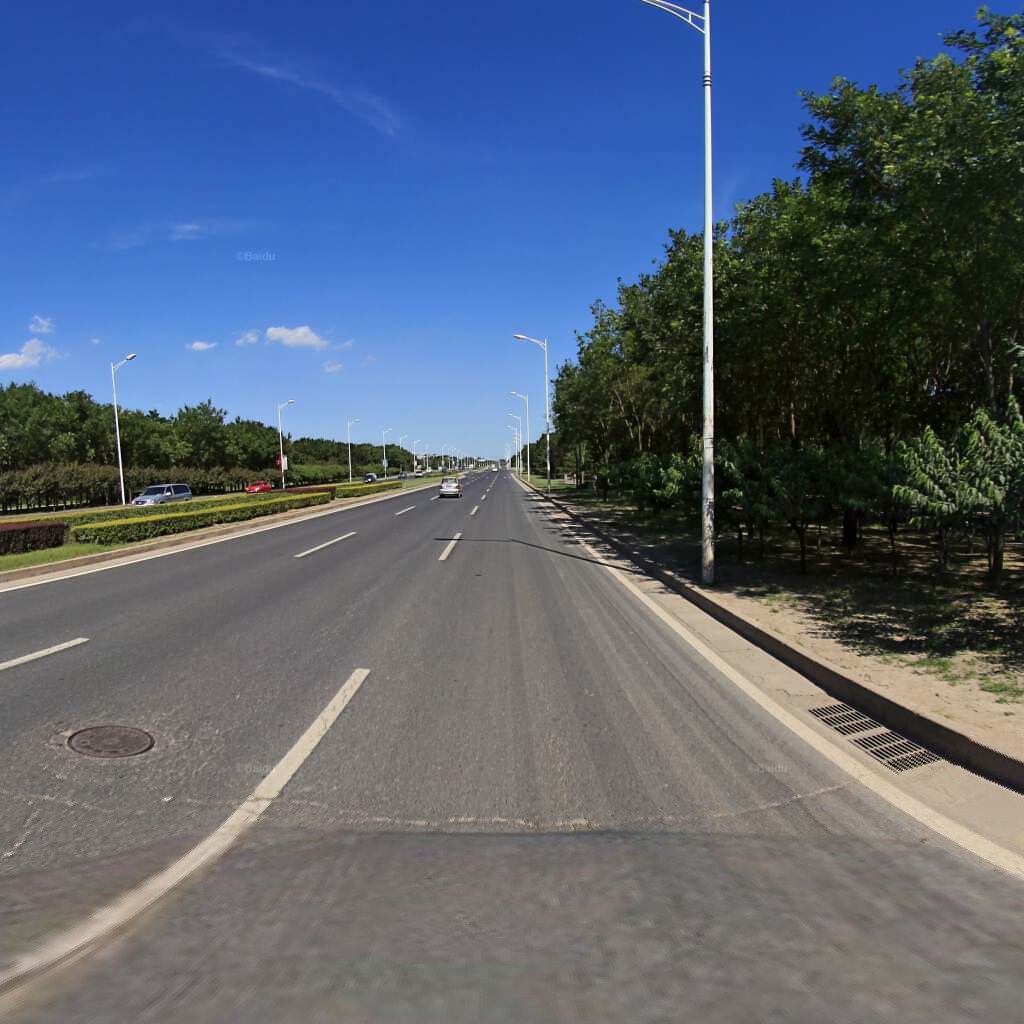
Region: Haidian
Road damage annotations: transverse crack, longitudinal crack, manhole cover